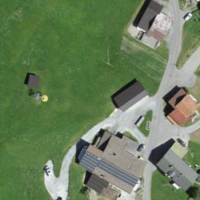
EUNIS habitat code: 24
Species observed at this site:
Vaccinium myrtillus